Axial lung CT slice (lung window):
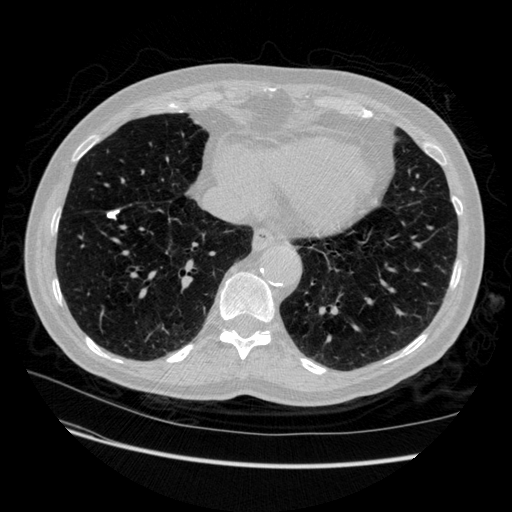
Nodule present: yes
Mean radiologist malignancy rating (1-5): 1